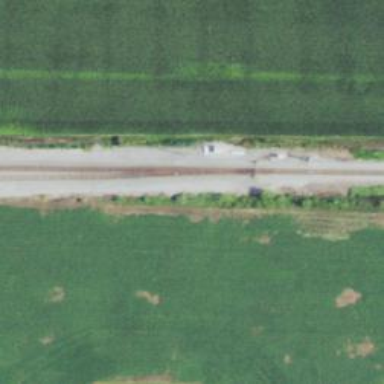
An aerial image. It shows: Railway junction.